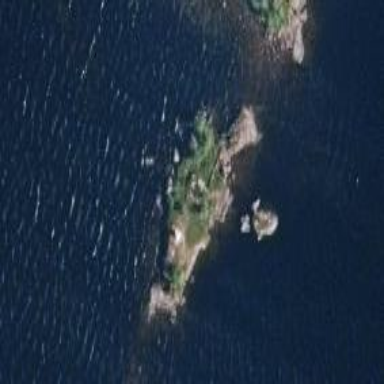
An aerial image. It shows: Islet.